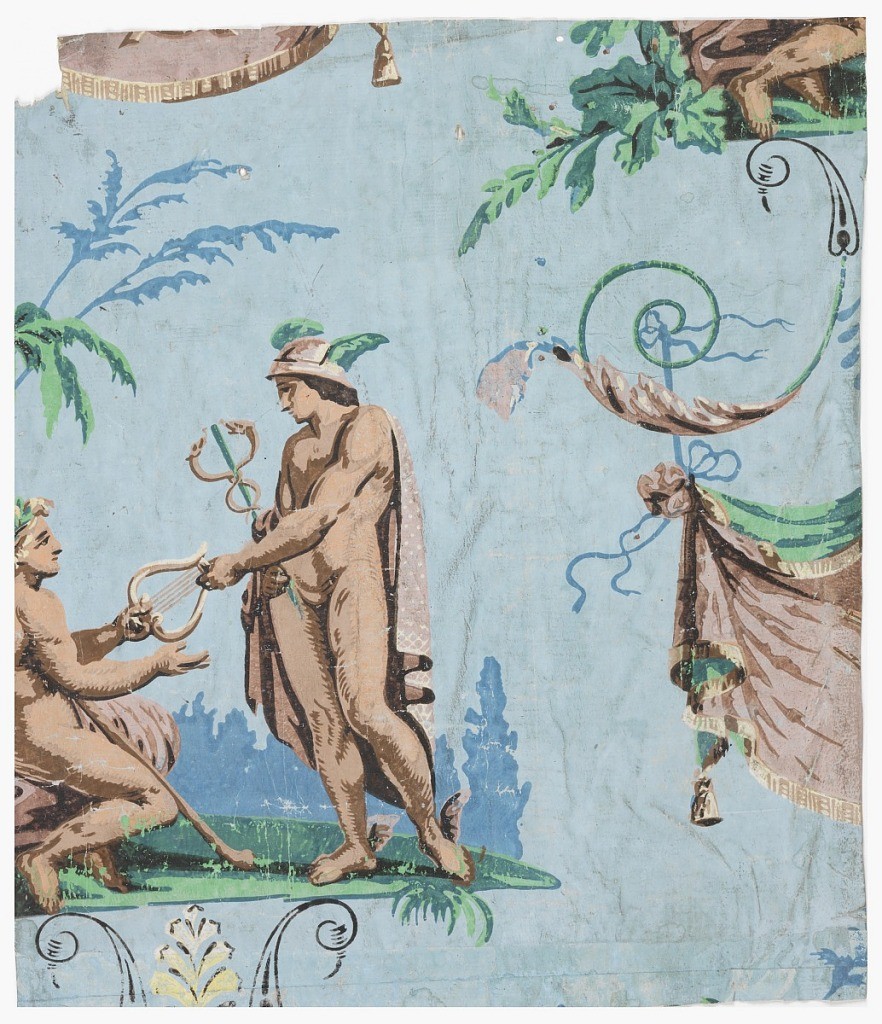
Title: Sidewall
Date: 1795–1810
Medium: Block-printed on handmade paper
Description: Composed of two scenes. First: Mercury, holding a winged staff entwined with the two serpents (caduceus) and wearing a broad-brimmed winged hat (petasus), winged sandals, and a dot pattern cape, hands a lyre to another figure, possibly Apollo, wearing a laurel wreath.  Figures are on a landscape background with palm trees.  Second: draped fabric with tassel and fringe including elements of a globe, telescope, possibly a compass, and a ring of stars.  Fabric hangs from an anthemion or palmette.  Printed in shades of blue, shades of green, and shades of brown on a blue ground. "a" is composed of three parts.

H# 353